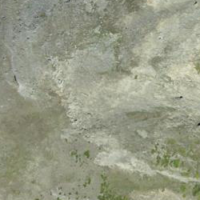
EUNIS habitat code: 31
Species observed at this site:
Draba aizoides